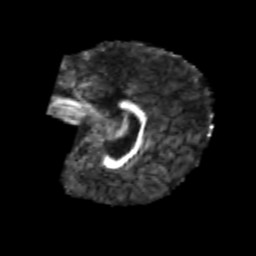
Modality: FA
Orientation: sagittal
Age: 7
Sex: female
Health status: healthy